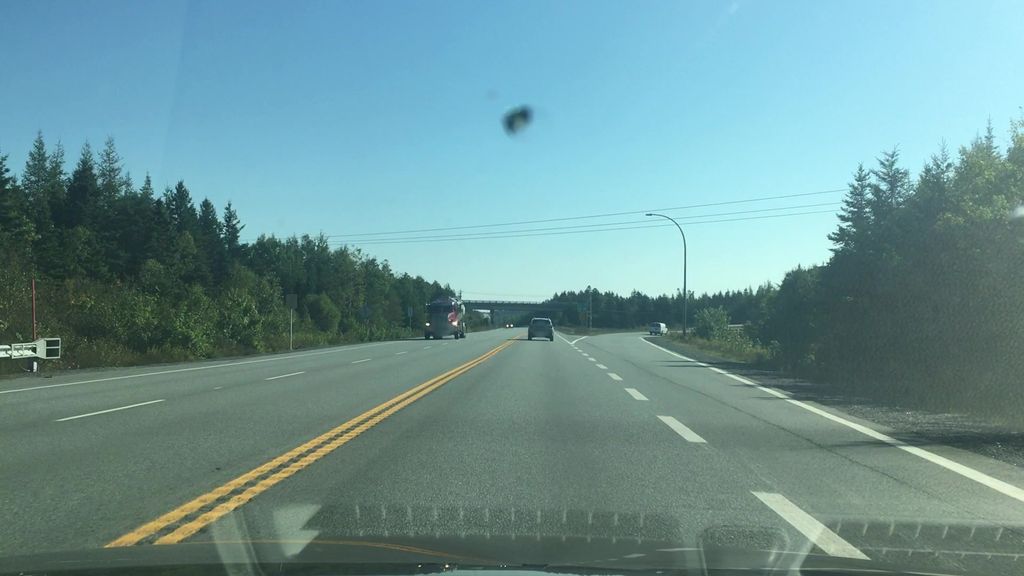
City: halifax